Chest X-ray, AP view. Patient: 29 years old, sex M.
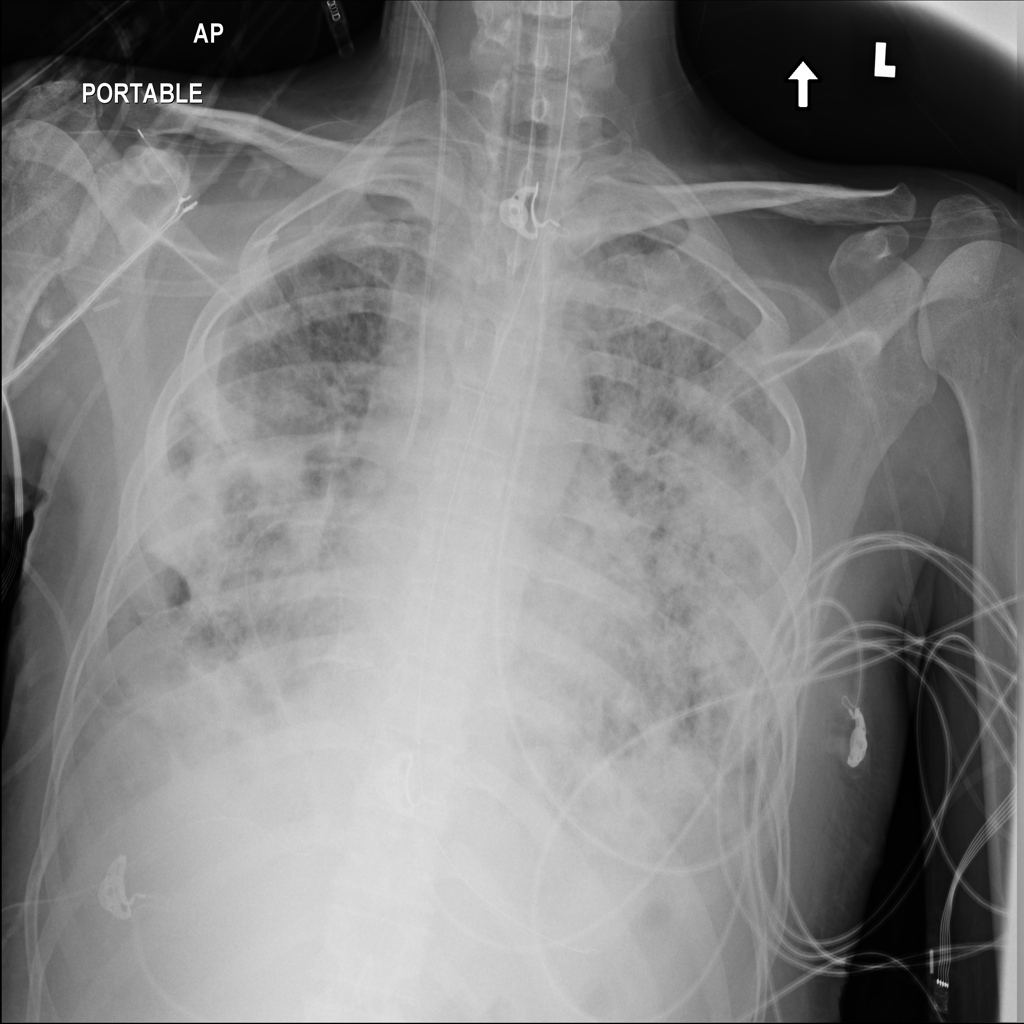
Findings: Consolidation